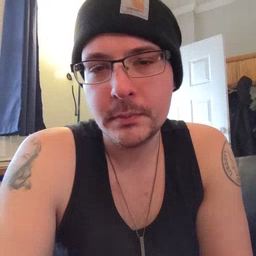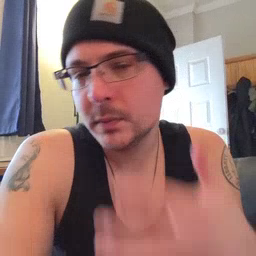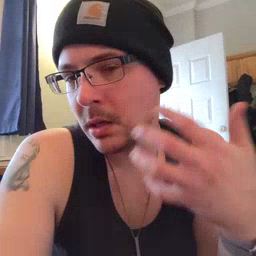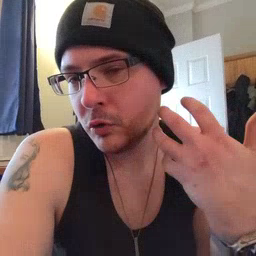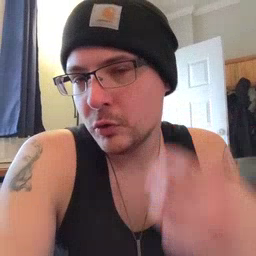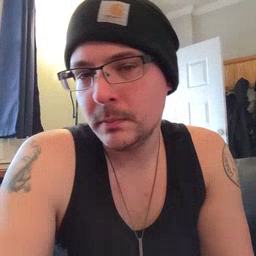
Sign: tiger